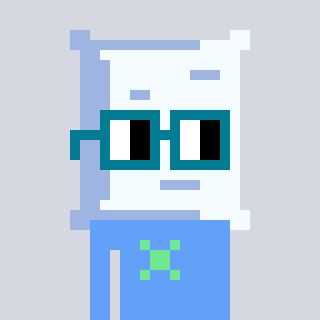
a pixel art character with square dark green glasses, a pillow-shaped head and a blue-colored body on a cool background